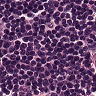
Metastatic tissue present: no